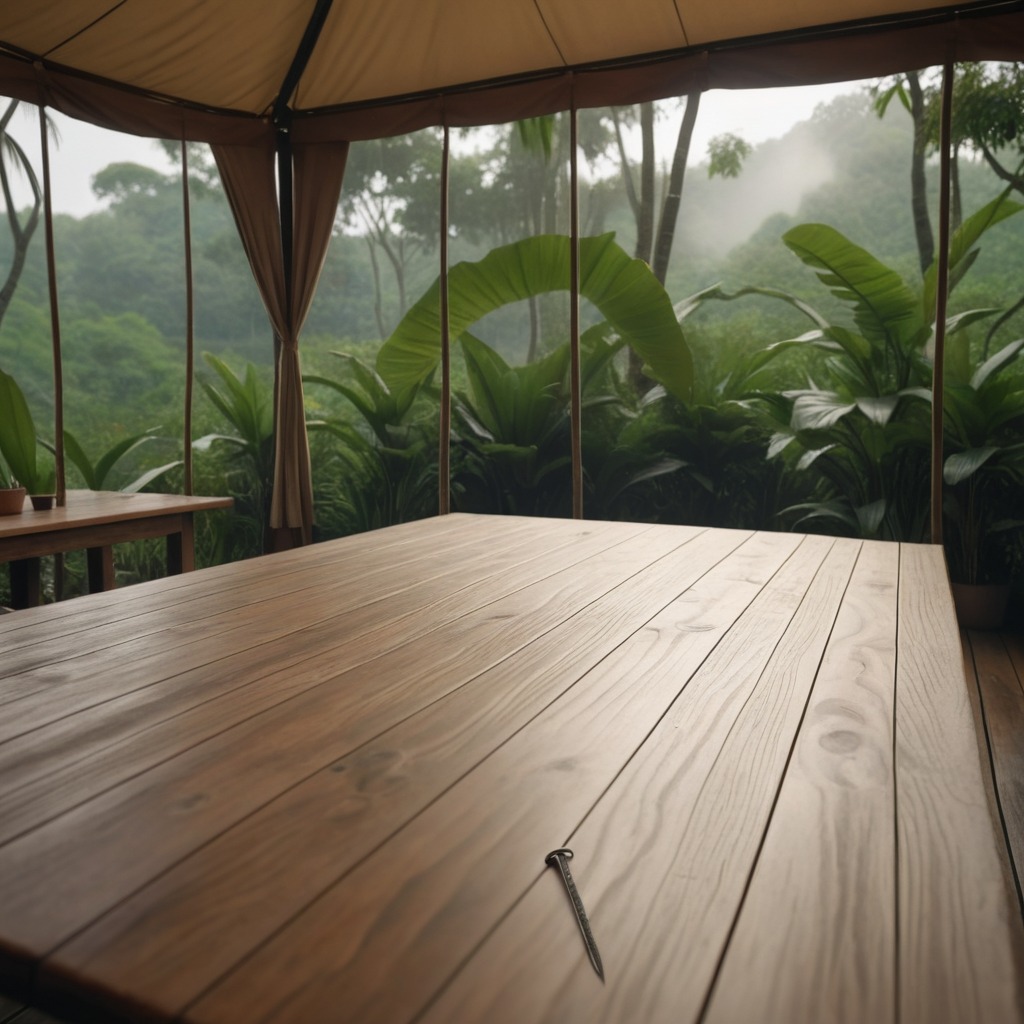
A clean wooden table is in the jungle field workshop tent with an iron nail lying on top of it.